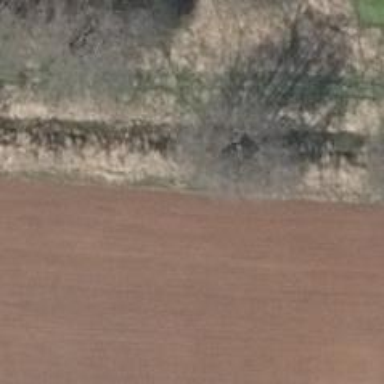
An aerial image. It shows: Row of deciduous broadleaved trees.